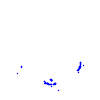
Particle: proton